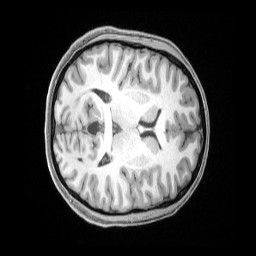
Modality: T1w
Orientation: axial
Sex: female
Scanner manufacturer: siemens
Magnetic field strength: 3 T
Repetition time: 2.4 s
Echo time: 0.00222 s